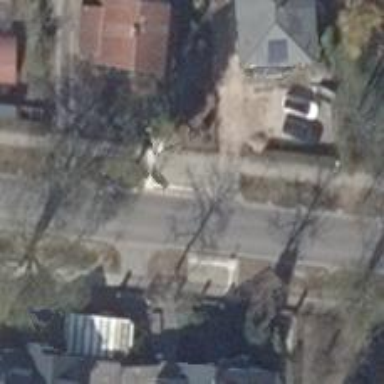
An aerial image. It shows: Sidewalk along the footway.